Question: I have a python script which prints some strings and updates it's execution progress in console:
'''
if __name__ == '__main__':
...
print 'Hello, world!'
while page <= pages:
...
done = float(page) / pages
sys.stdout.write('
[{0:50s}] {1:.2f}%'.format('#' * int(done * 50), done * 100))
page += 1
print ''
'''
When I run it from console like 'python script.py' everything is ok and I can see output and progressbar. I need to run this script as a part of Gradle build, so, I've created a task:
'''
task process(type: Exec) {
workingDir file('src/main/python')
commandLine 'python', 'process.py', ...
}
'''
Now, when I use 'gradle process' to execute the script I see no output in console, the last line that is printed is '> Building 0% > :process'
I've tried to use Java 7's 'ProcessBuilder' with no luck too:
'''
task process << {
def processBuilder = new ProcessBuilder([
'python',
'process.py',
...
]).directory(file('src/main/python'))
.redirectInput(ProcessBuilder.Redirect.INHERIT)
.redirectOutput(ProcessBuilder.Redirect.INHERIT)
.redirectError(ProcessBuilder.Redirect.INHERIT).start().waitFor()
}
'''
I'm stuck. I really want to see python's output in the same console. How can I achieve it?
UPD: sometimes it somehow prints gibberish:
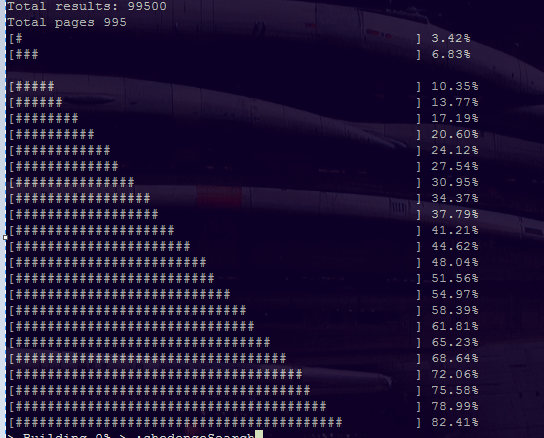
Answer: I worked around this issue by flushing the system output in the python script. it's not the ideal solution, but it gets the job done.
So I have the following in my python script
'''
import sys
import time
def flush_out(string):
print(string)
sys.stdout.flush()
#script does something
flush_out("Waiting for 10 seconds...")
time.sleep(10)
flush_out("Exiting")
sys.exit(0)
'''